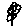
Label: flower